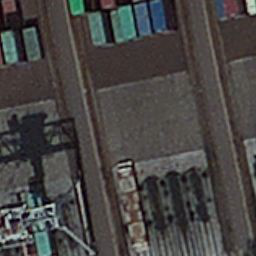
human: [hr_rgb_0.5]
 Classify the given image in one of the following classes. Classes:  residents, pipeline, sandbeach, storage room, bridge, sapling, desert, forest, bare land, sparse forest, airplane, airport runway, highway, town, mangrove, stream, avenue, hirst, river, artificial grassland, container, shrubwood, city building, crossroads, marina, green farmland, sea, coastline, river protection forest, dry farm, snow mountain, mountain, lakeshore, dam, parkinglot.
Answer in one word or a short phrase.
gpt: container